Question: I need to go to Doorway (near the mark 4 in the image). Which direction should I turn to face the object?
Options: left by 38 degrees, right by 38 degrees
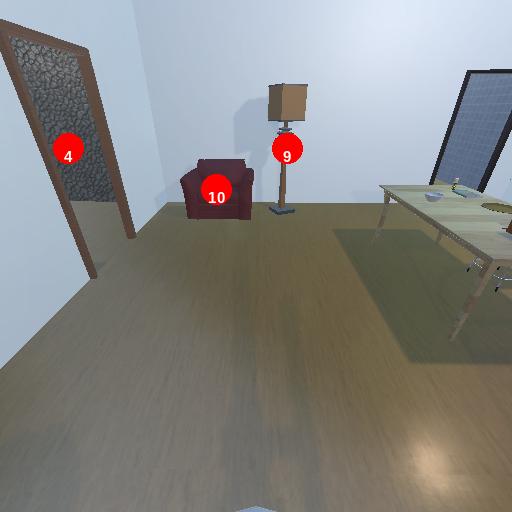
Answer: left by 38 degrees